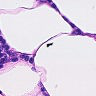
Metastatic tissue present: no